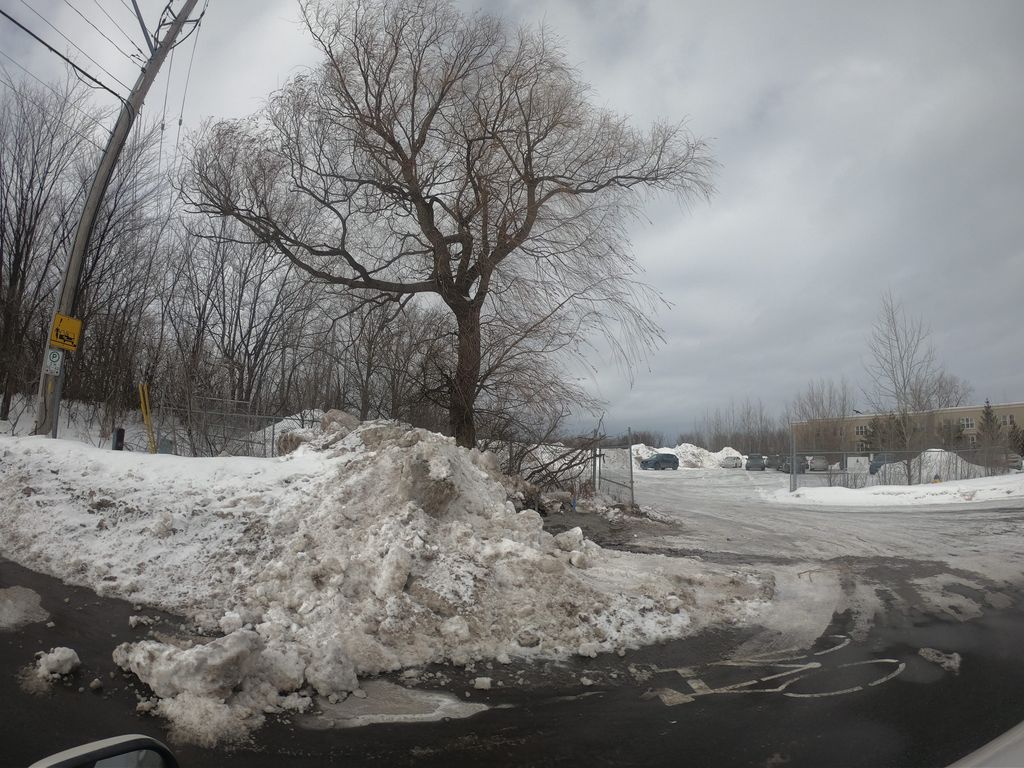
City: ottawa-gatineau